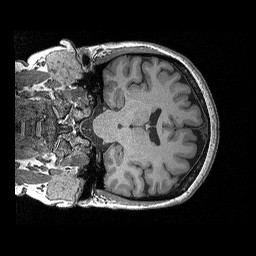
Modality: T1w
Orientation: coronal
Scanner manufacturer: siemens
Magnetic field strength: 3 T
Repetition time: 2.3 s
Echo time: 0.00298 s